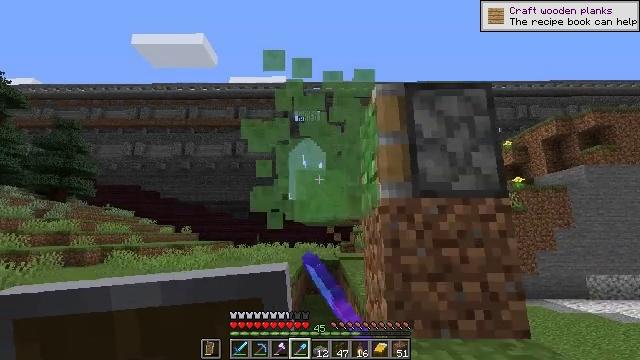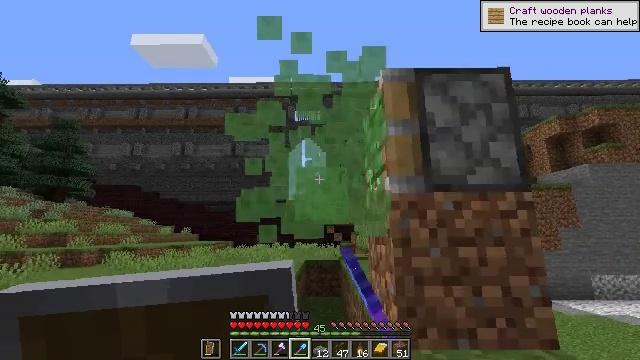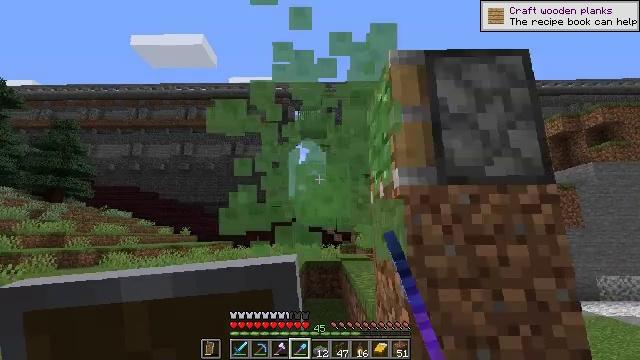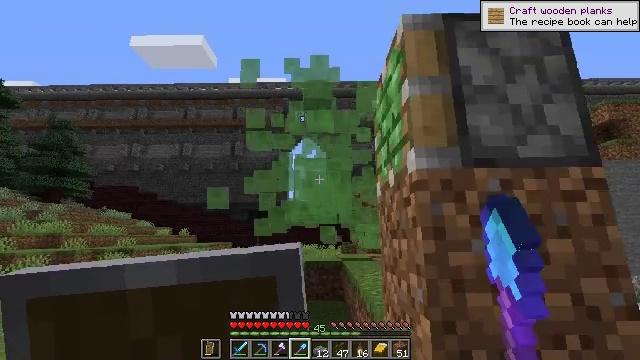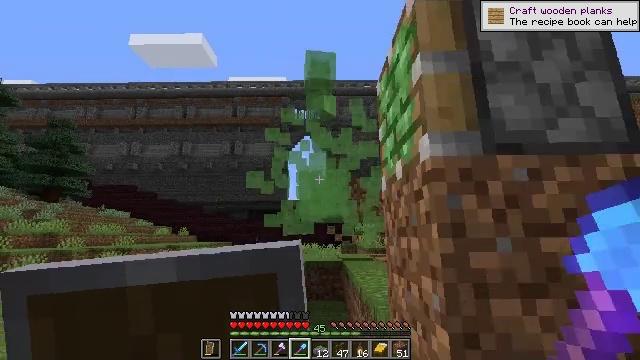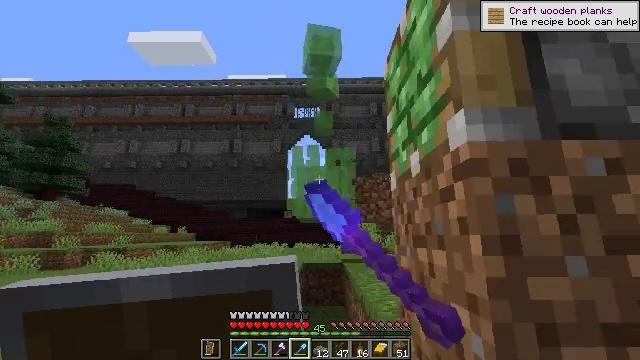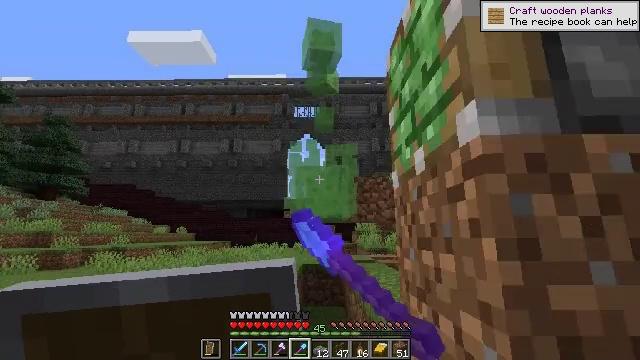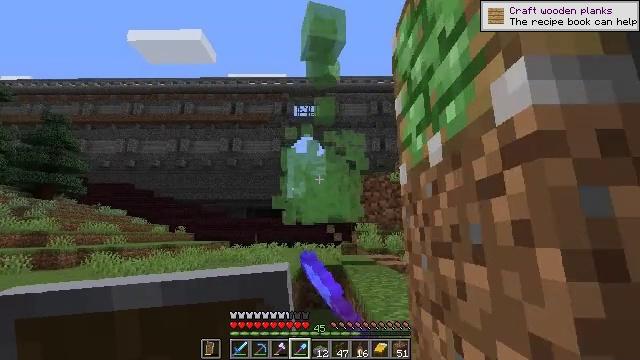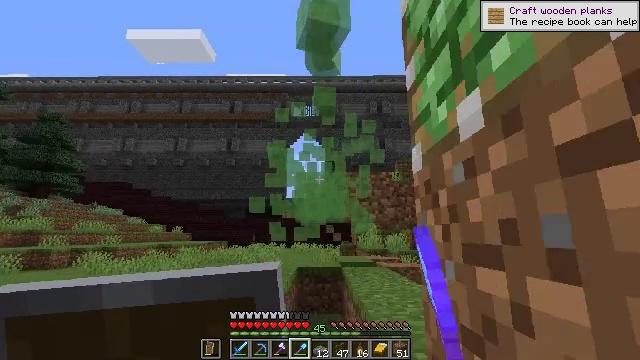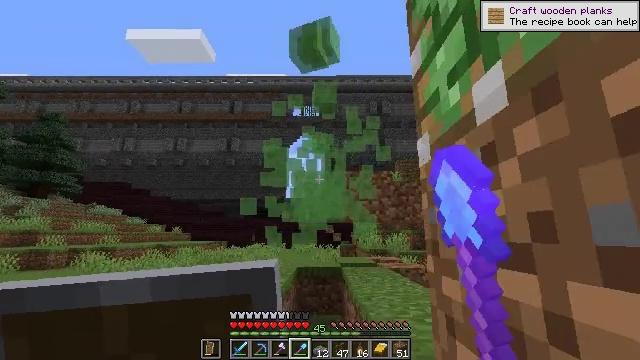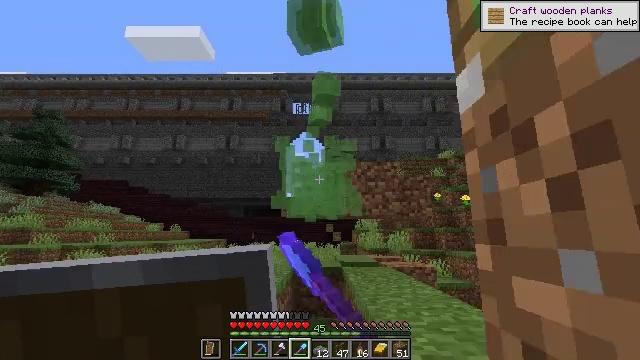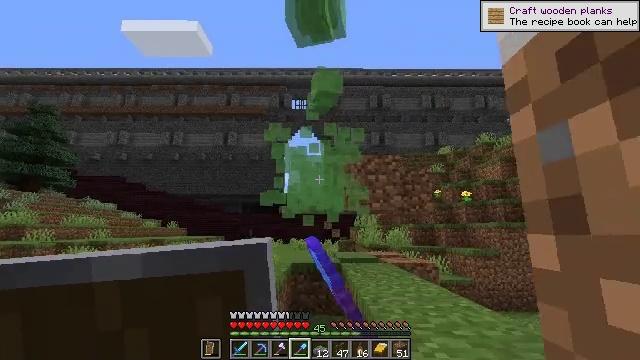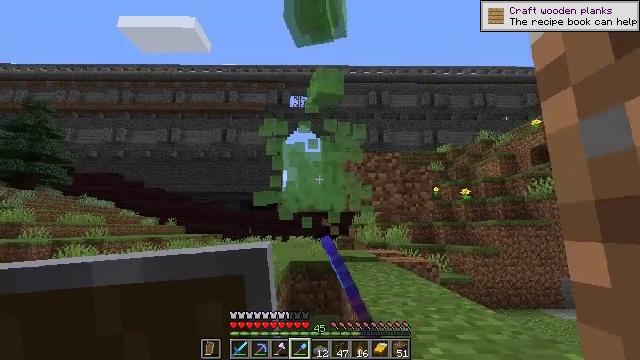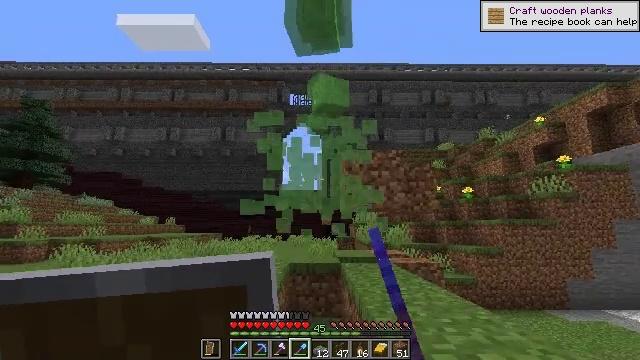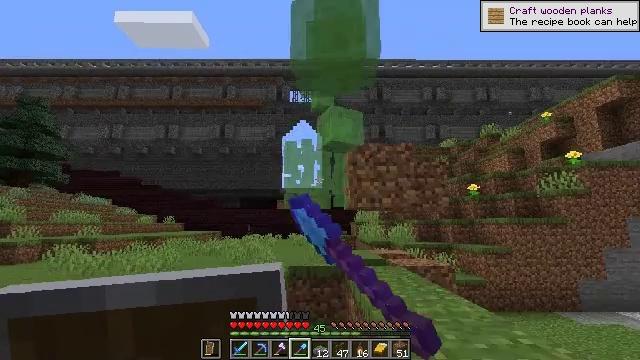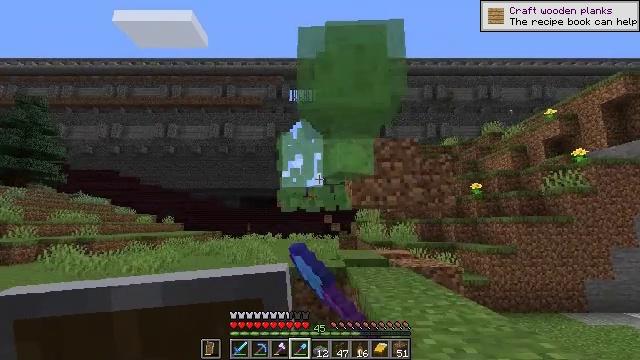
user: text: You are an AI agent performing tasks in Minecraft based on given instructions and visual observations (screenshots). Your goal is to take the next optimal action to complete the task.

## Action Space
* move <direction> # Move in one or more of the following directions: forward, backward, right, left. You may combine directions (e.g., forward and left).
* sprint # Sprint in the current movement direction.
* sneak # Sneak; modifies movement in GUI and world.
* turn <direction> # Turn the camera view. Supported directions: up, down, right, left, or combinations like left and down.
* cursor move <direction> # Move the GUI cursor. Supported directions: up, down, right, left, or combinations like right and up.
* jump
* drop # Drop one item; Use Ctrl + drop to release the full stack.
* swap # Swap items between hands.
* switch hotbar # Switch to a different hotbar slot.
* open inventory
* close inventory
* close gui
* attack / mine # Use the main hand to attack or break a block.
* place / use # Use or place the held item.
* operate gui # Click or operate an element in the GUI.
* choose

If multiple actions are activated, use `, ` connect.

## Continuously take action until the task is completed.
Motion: motion action
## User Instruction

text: Break the slime block to collect it.
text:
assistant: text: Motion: move forward, attack / mine
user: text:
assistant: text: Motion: move forward, attack / mine
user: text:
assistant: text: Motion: move forward, attack / mine
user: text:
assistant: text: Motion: move forward, attack / mine
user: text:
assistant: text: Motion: move forward, attack / mine
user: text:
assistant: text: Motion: move forward, attack / mine
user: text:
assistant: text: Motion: move forward, attack / mine
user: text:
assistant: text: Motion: move forward, attack / mine
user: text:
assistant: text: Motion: move forward, attack / mine
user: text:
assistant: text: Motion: move forward, attack / mine
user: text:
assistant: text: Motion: move forward, attack / mine
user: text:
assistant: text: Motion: move forward, attack / mine
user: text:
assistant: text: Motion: move forward, attack / mine
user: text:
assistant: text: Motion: move forward, attack / mine
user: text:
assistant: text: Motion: move forward, attack / mine
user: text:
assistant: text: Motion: move forward, attack / mine
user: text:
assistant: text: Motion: move forward, attack / mine
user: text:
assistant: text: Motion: attack / mine